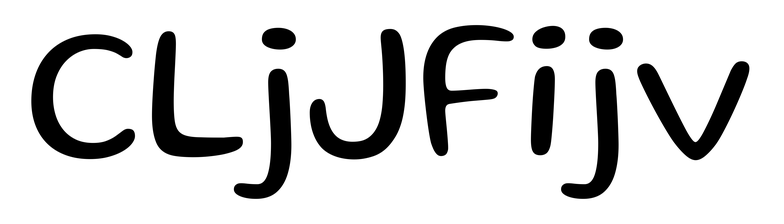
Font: Gluten_Light